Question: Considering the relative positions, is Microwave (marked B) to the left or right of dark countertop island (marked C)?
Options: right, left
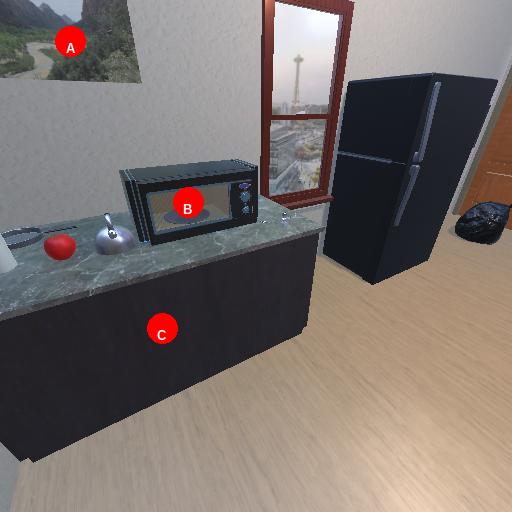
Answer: right